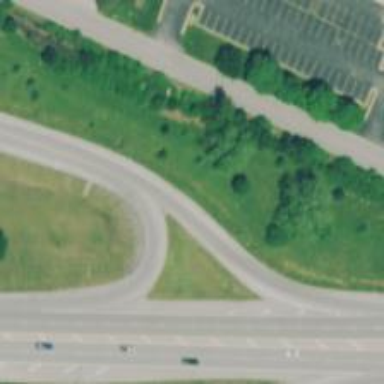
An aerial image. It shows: Trunk link highway.